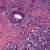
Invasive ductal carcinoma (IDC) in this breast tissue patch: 0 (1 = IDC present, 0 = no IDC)